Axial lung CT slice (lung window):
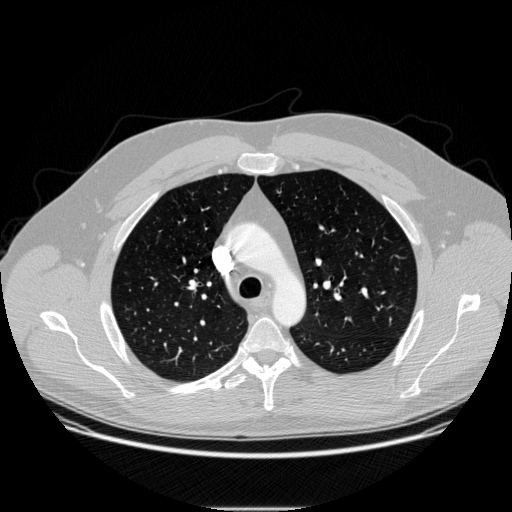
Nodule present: no